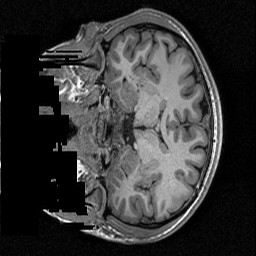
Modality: T1w
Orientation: coronal